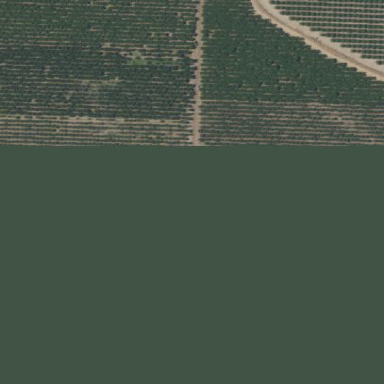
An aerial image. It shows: Orchard.